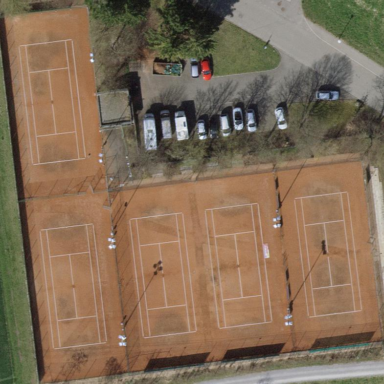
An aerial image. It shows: Sports centre featuring tennis facilities.